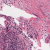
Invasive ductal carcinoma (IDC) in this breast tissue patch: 1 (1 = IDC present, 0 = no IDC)